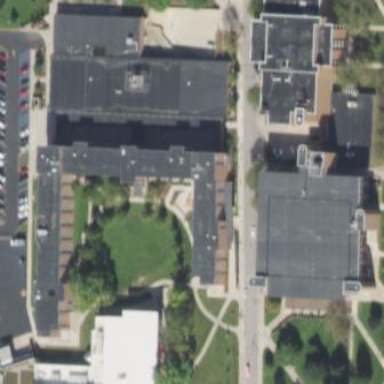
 while the building itself is brown in color."